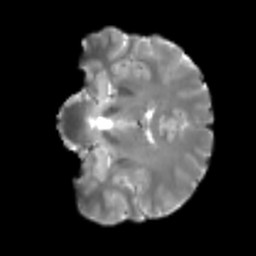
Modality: T2w
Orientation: coronal
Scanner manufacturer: siemens
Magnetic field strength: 3 T
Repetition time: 4 s
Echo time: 0.0594 s